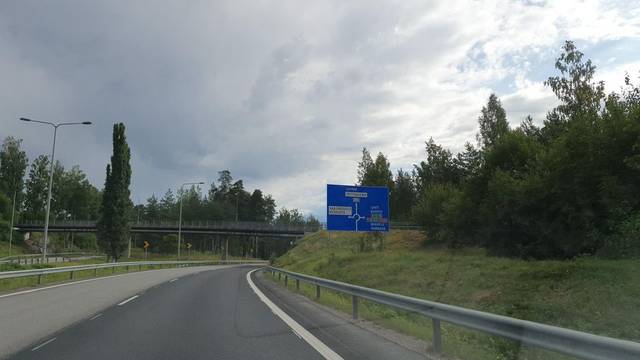
Region: Finland
Coordinates: 62.243, 25.866